Question: I have a situation where i have a select box that contains years (let's say 2014,2013,2012)
for each select box there are quarter for example: (2014->{q1},2013->{q1,q2,q3,q4})
i want a simple way to user Ng-option on Ng-Select that will do the following
1. the user is chose the year from the first dropdown
2. the second dropdown update by the chosen availability (if the user choose 2014 in the first select box he will get q1 as a single option in the second select box, but if the user will select 2013 in the first select box he will get q1,q2,q3,q4 at the second dropdown).
i'm also using the following json:
'''
controller('PublishersCtrl',['$scope', function($scope) {
$scope.publishers = [
{year:'All'},
{year:'2014',quarters: [{'Q1'},{'Q2'},{'Q3'}]},
{year:'2013',quarters: [{'Q1'},{'Q2'},{'Q3'}]}},
];
'''
}]
and this is my view code:
'''
<section id="filter-and-summary">
<ul id="filters">
<li>
Year
<select class="year" ng-model="publisher" ng-options="c.year for c in publishers">
</select> |
</li>
<li>
Quarter
<select class="quarter" ng-model="publisher.quarters" data-ng-options="c.quarters for c in publishers">
</select> |
</li>
<li>
'''
I also attach a sample of how it should look like
please help me to understand what am i doning wrong,
it's also possible that my json is not defining right.

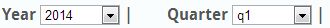
Answer: <URL>
'''
<ul id="filters">
<li>
Year
<select
class="year"
ng-model="selectedPublisher"
ng-options="item.year for item in publishers"
>
</select>
|
</li>
<li ng-hide="selectedPublisher.year == 'All'">
Quarter
<select
class="quarter"
ng-model="selectedQuarter"
ng-options="item for item in selectedPublisher.quarters"
>
</select>
|
</li>
</ul>
'''
JavaScript:
'''
var app = angular.module('myApp', []);
app.controller('myCtrl', function($scope) {
$scope.publishers = [
{year:'All'},
{year:'2014',quarters: ['Q1','Q2','Q3']},
{year:'2013',quarters: ['Q1','Q2','Q3']}
];
$scope.selectedPublisher = $scope.publishers[1];
$scope.selectedQuarter = $scope.selectedPublisher.quarters[0];
});
'''